Question: This question has me completely stumped. Since it's in a browser extension, I can't post my code.
The issue is apparently that mouse events inside the iframe (hovering over a link, over text, selecting...) are off by about 200px, this includes right clicks as shown in this screenshot:

The red dot is the actual mouseclick location. Again, since this is an extension (I'm actually doing the JS part in Tampermonkey, it's easier) I can't try it out in other browsers so it might just be chrome.
The iframe is to contain third-party dynamically loaded content so I can't use a div or other element. It's also reused and is dynamically inserted on load.
This also doesn't happen the first time content is inserted instead it takes a few "cycles" to appear.
Any ideas?
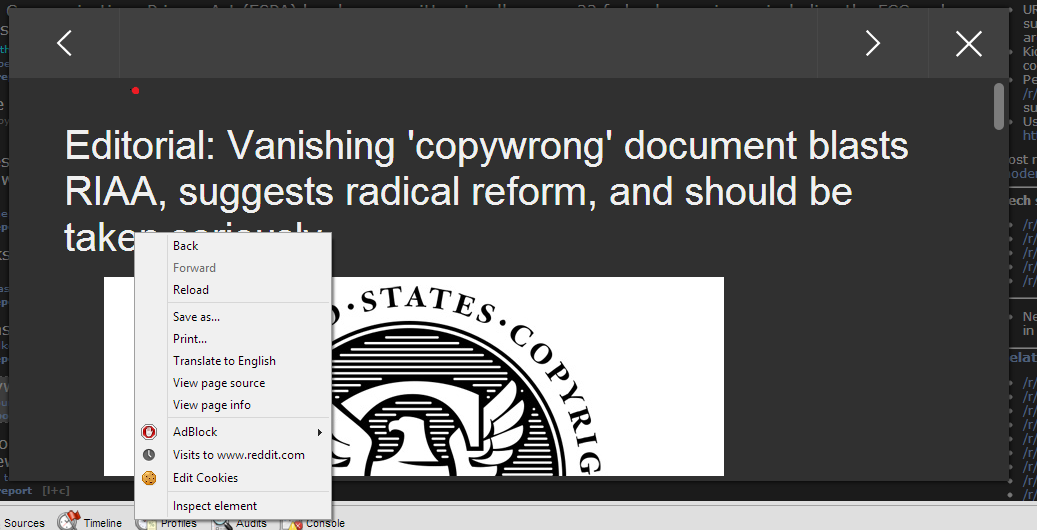
Answer: This was apparently a Chrome bug, albeit a strange one. I started having other issues so I reinstalled Chrome and upgraded to Windows 8 (I was planning to anyway), the bug seems to have gone away.
It just came back, it turns out that the issue was that I was using '-webkit-transform: scale()' to show and hide the frame with a transition, removing this fixes the issue.
So, to all those with iframe mouse event issues in Chrome/WebKit: check all of your transforms and any CSS3 effects, try removing them one at a time.